Question: I need HELP setting up resizableImageWithCapInsets:UIEdgeInsetsMake for an UNEVEN image. I have used this successfully with EVEN images, it works fine but having lot of difficulty setting correct values for a particular image. I have a callout bubble image (attached) of size 49 X 158 and using following values for resizableImageWithCapInsets:UIEdgeInsetsMake:
'''
dialogueBubbleImage = [[UIImage imageNamed:@"BubbleBottomRightLong_1.png"]
resizableImageWithCapInsets:UIEdgeInsetsMake(20, 23, 138, 23)];//49 x 158. UIEdgeInsetsMake: CGFloat top, left, bottom, right;
'''
Whole idea is to display a label with text inside the white box area, keeping the callout arrow as-is.
Here is the image I am using:

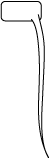
Answer: what exactly is the problem? your value for top is too high, you are leaving a 0px vertical area to tile. ideally you would have a single pixel left to tile, so i would choose values like:
'''
dialogueBubbleImage = [[UIImage imageNamed:@"BubbleBottomRightLong_1.png"] resizableImageWithCapInsets:UIEdgeInsetsMake(12, 24, 145, 24)];
'''